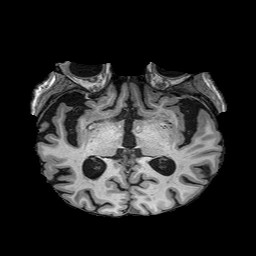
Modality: T1w
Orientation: coronal
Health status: healthy